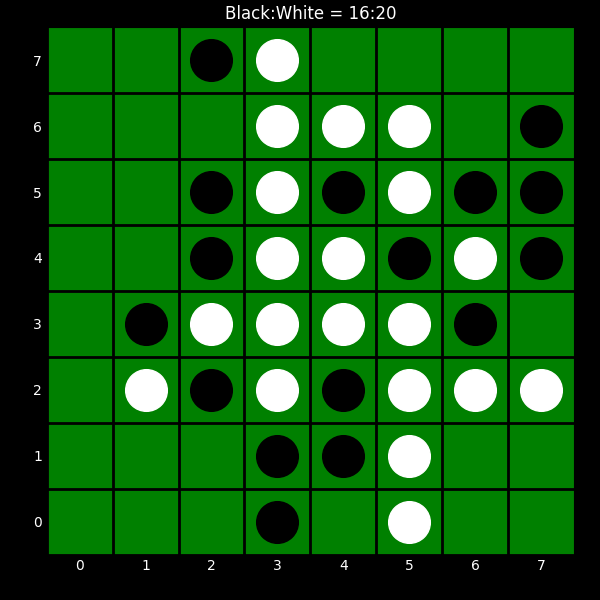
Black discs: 16
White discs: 20